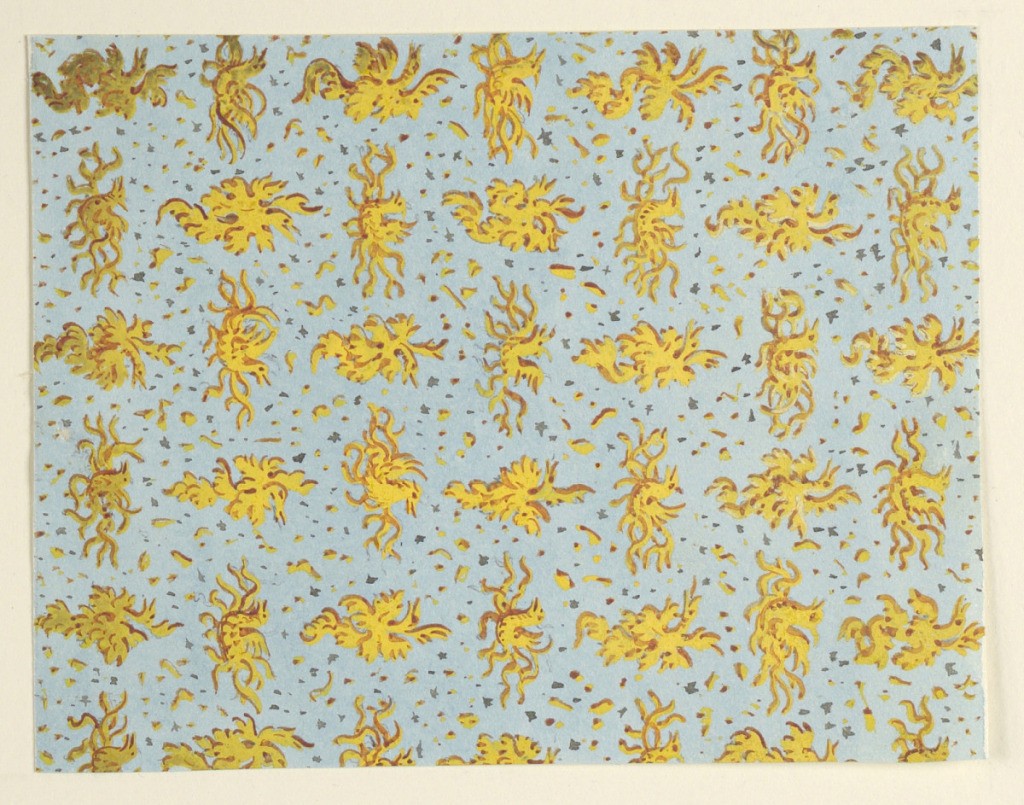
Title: Design for a Carpet, Music Room
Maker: Frederick Crace, English, 1779–1859
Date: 1817–22
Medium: Watercolor on paper
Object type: Drawing
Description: Horizontal rectangle. Design for the Royal Pavilion, Brighton. A design consisting of an allover pattern of fantastic birds, the intervals filled with large and small irregularly-shaped dots. Yellow figures on a light blue ground.

Original album associated with this collection still exists.  See 1948-40-1 accessory